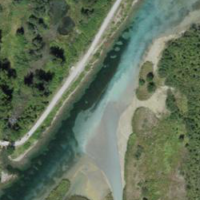
EUNIS habitat code: 15
Species observed at this site:
Tachybaptus ruficollis
Corvus corone
Fulica atra
Alcedo atthis
Anas platyrhynchos
Sylvia borin
Sturnus vulgaris
Aythya fuligula
Fringilla coelebs
Carduelis carduelis
Turdus merula
Phylloscopus collybita
Parus major
Erithacus rubecula
Turdus pilaris
Phoenicurus ochruros
Phoenicurus phoenicurus
Nucifraga caryocatactes
Motacilla alba
Delichon urbicum
Periparus ater